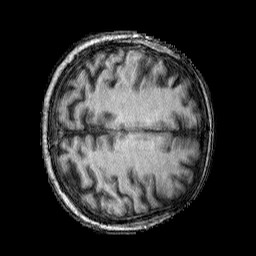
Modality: T1w
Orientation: axial
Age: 49
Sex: female
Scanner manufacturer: siemens
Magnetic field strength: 3 T
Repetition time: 2.25 s
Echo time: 0.00415 s